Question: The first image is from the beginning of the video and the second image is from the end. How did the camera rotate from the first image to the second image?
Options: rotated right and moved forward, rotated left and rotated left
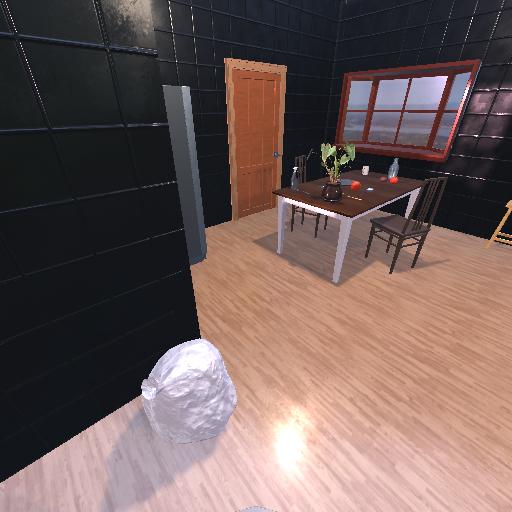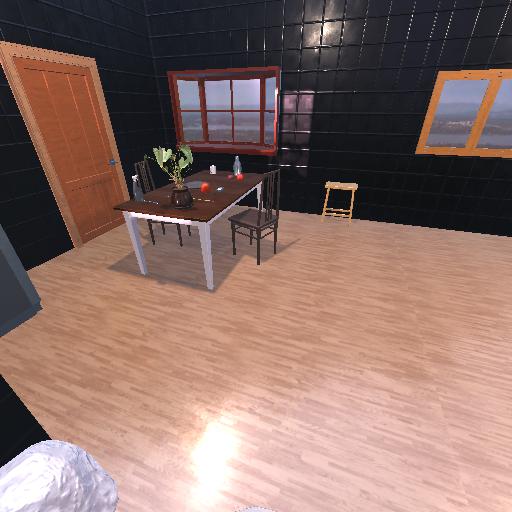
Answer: rotated right and moved forward